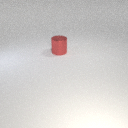
large red metal cylinder